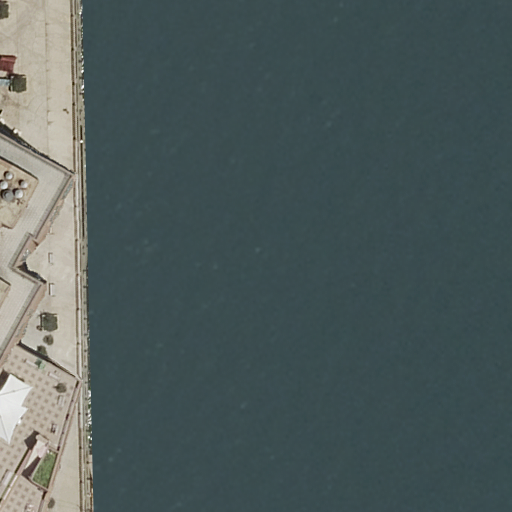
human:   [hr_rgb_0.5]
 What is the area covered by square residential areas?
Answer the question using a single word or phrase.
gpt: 0m2

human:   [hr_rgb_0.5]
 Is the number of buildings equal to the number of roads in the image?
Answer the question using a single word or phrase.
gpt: no

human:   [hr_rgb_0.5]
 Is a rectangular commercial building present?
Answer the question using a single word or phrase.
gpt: no

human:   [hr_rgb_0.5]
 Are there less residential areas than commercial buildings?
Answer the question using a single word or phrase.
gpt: no

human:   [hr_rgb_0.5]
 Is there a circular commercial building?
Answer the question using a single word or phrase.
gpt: no

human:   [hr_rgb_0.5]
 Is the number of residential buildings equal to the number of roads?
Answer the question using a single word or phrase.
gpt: no

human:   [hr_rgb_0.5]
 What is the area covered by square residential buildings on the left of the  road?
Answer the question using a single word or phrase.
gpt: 0m2

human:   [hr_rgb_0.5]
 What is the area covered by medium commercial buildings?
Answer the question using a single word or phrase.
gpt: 0m2

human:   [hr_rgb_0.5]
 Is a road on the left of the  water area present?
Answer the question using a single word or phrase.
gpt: yes

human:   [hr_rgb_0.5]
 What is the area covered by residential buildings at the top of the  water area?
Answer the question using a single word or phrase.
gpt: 11m2

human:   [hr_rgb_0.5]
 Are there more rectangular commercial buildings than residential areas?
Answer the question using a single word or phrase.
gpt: no

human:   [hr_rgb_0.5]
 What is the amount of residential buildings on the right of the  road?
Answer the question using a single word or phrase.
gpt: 0

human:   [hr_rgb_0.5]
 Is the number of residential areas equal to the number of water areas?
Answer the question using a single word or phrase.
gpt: yes

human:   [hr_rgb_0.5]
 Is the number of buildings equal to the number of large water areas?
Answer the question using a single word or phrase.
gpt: no

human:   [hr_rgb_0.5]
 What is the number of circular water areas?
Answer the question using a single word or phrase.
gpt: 0

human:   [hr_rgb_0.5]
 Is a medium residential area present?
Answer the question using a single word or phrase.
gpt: no

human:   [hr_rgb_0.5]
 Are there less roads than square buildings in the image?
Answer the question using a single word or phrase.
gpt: no

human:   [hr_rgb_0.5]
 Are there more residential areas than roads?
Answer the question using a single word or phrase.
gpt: no

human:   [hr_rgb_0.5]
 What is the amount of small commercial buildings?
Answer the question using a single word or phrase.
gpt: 0

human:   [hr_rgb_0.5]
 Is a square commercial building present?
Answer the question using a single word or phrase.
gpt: no

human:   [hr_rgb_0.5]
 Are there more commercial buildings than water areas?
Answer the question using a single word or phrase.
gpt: no

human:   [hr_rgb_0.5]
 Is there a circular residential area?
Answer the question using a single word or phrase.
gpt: no

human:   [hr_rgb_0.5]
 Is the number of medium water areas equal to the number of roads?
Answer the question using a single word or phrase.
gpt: no

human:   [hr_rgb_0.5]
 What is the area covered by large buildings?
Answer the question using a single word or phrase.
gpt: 9186m2

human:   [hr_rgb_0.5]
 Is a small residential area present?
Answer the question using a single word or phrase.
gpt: no

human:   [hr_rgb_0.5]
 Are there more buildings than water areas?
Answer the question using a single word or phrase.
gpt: yes

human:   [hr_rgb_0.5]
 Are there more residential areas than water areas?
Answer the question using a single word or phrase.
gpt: no

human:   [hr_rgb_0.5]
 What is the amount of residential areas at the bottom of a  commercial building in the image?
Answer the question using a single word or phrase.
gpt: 0

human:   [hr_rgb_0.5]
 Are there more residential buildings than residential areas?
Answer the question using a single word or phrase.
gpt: yes

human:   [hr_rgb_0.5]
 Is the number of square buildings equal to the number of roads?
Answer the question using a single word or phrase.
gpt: no

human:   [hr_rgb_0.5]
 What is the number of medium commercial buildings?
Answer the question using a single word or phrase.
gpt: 0

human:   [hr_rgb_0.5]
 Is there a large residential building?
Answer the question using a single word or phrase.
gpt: yes

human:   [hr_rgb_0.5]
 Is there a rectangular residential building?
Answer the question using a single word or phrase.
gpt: yes

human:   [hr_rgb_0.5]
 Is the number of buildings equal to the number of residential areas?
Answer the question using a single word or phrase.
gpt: no

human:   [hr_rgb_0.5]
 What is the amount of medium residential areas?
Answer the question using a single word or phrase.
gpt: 0

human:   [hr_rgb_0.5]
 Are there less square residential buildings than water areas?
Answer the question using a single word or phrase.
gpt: yes